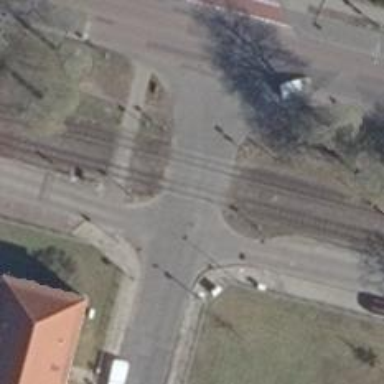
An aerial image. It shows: Level crossing along the railway.